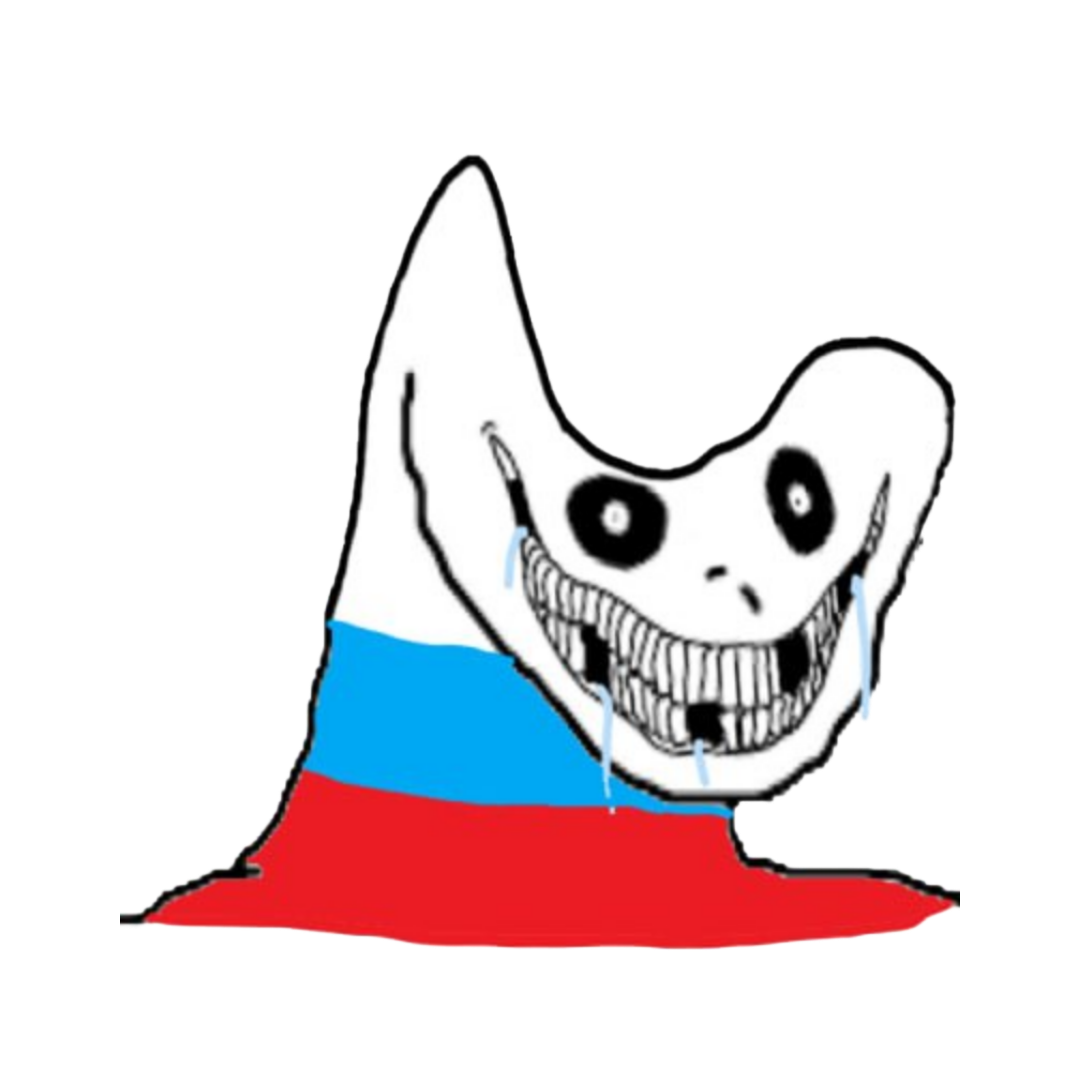
Label: 5_Brainlet